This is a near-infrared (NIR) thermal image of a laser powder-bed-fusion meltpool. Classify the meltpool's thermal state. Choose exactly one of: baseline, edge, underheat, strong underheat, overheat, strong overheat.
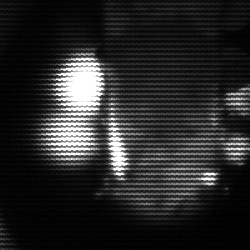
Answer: strong underheat